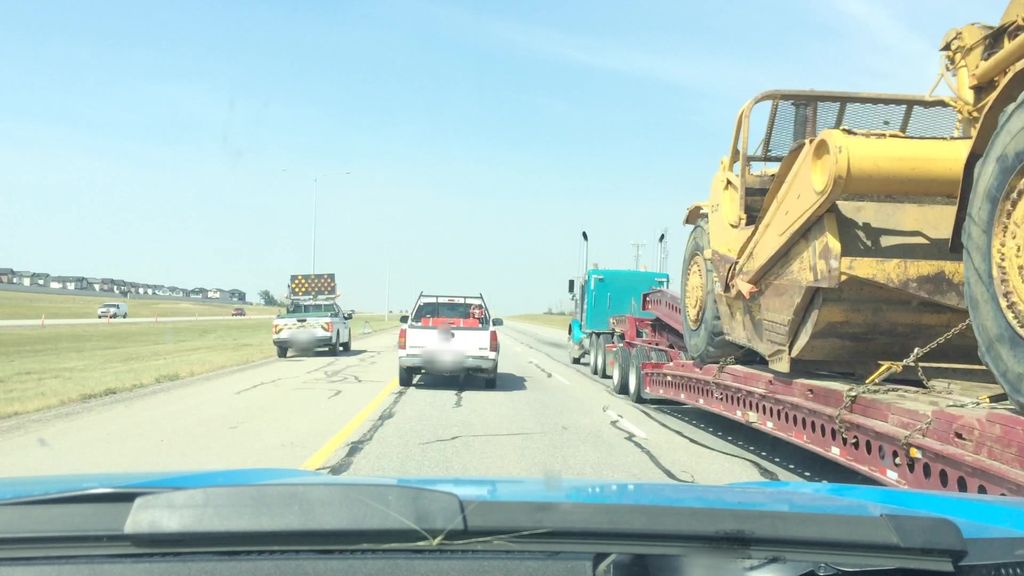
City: calgary